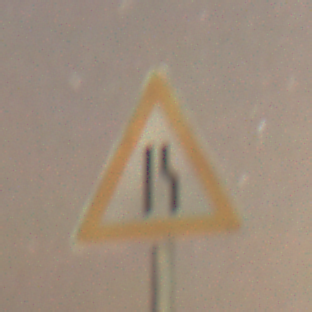
Verkehrszeichen: EinseitigVerengteFahrbahnRechts
Umgebung: Outdoor, Suburban
Tageszeit: Night
Wetter: Clear
Licht: Artificial
Jahreszeit: NotSpecified
Kontrast: MediumContrast